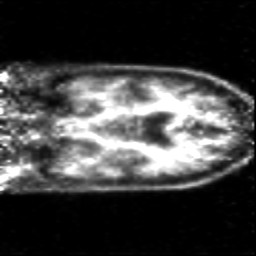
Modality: PET
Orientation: coronal
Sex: male
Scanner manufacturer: siemens